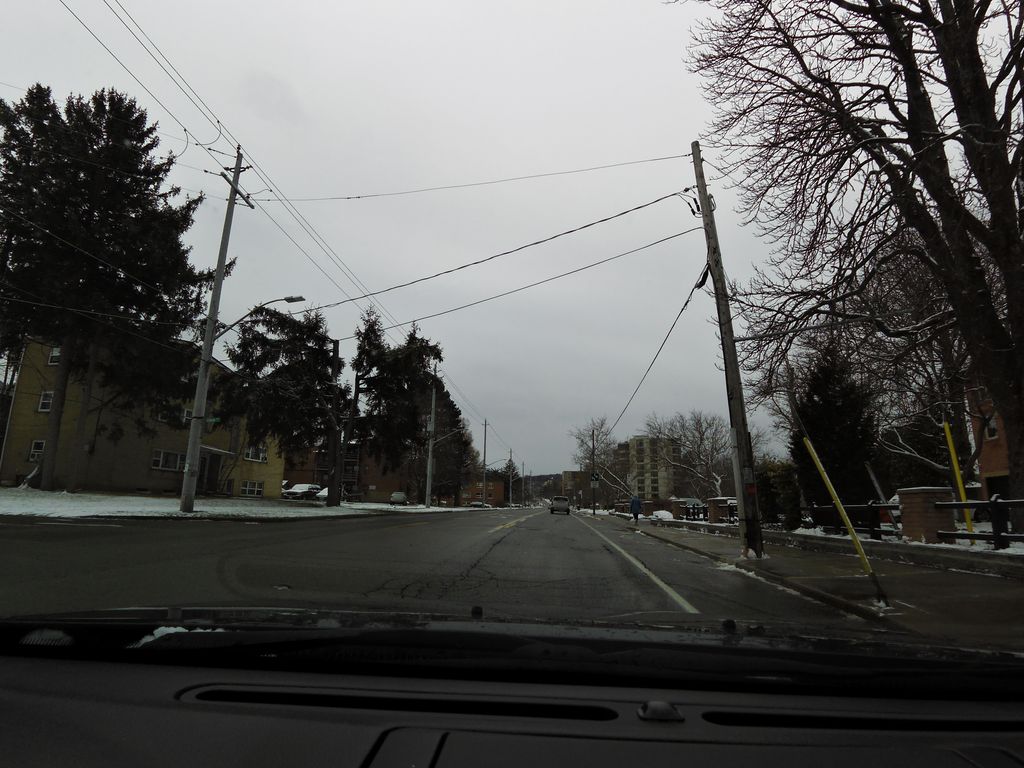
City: hamilton